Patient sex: M
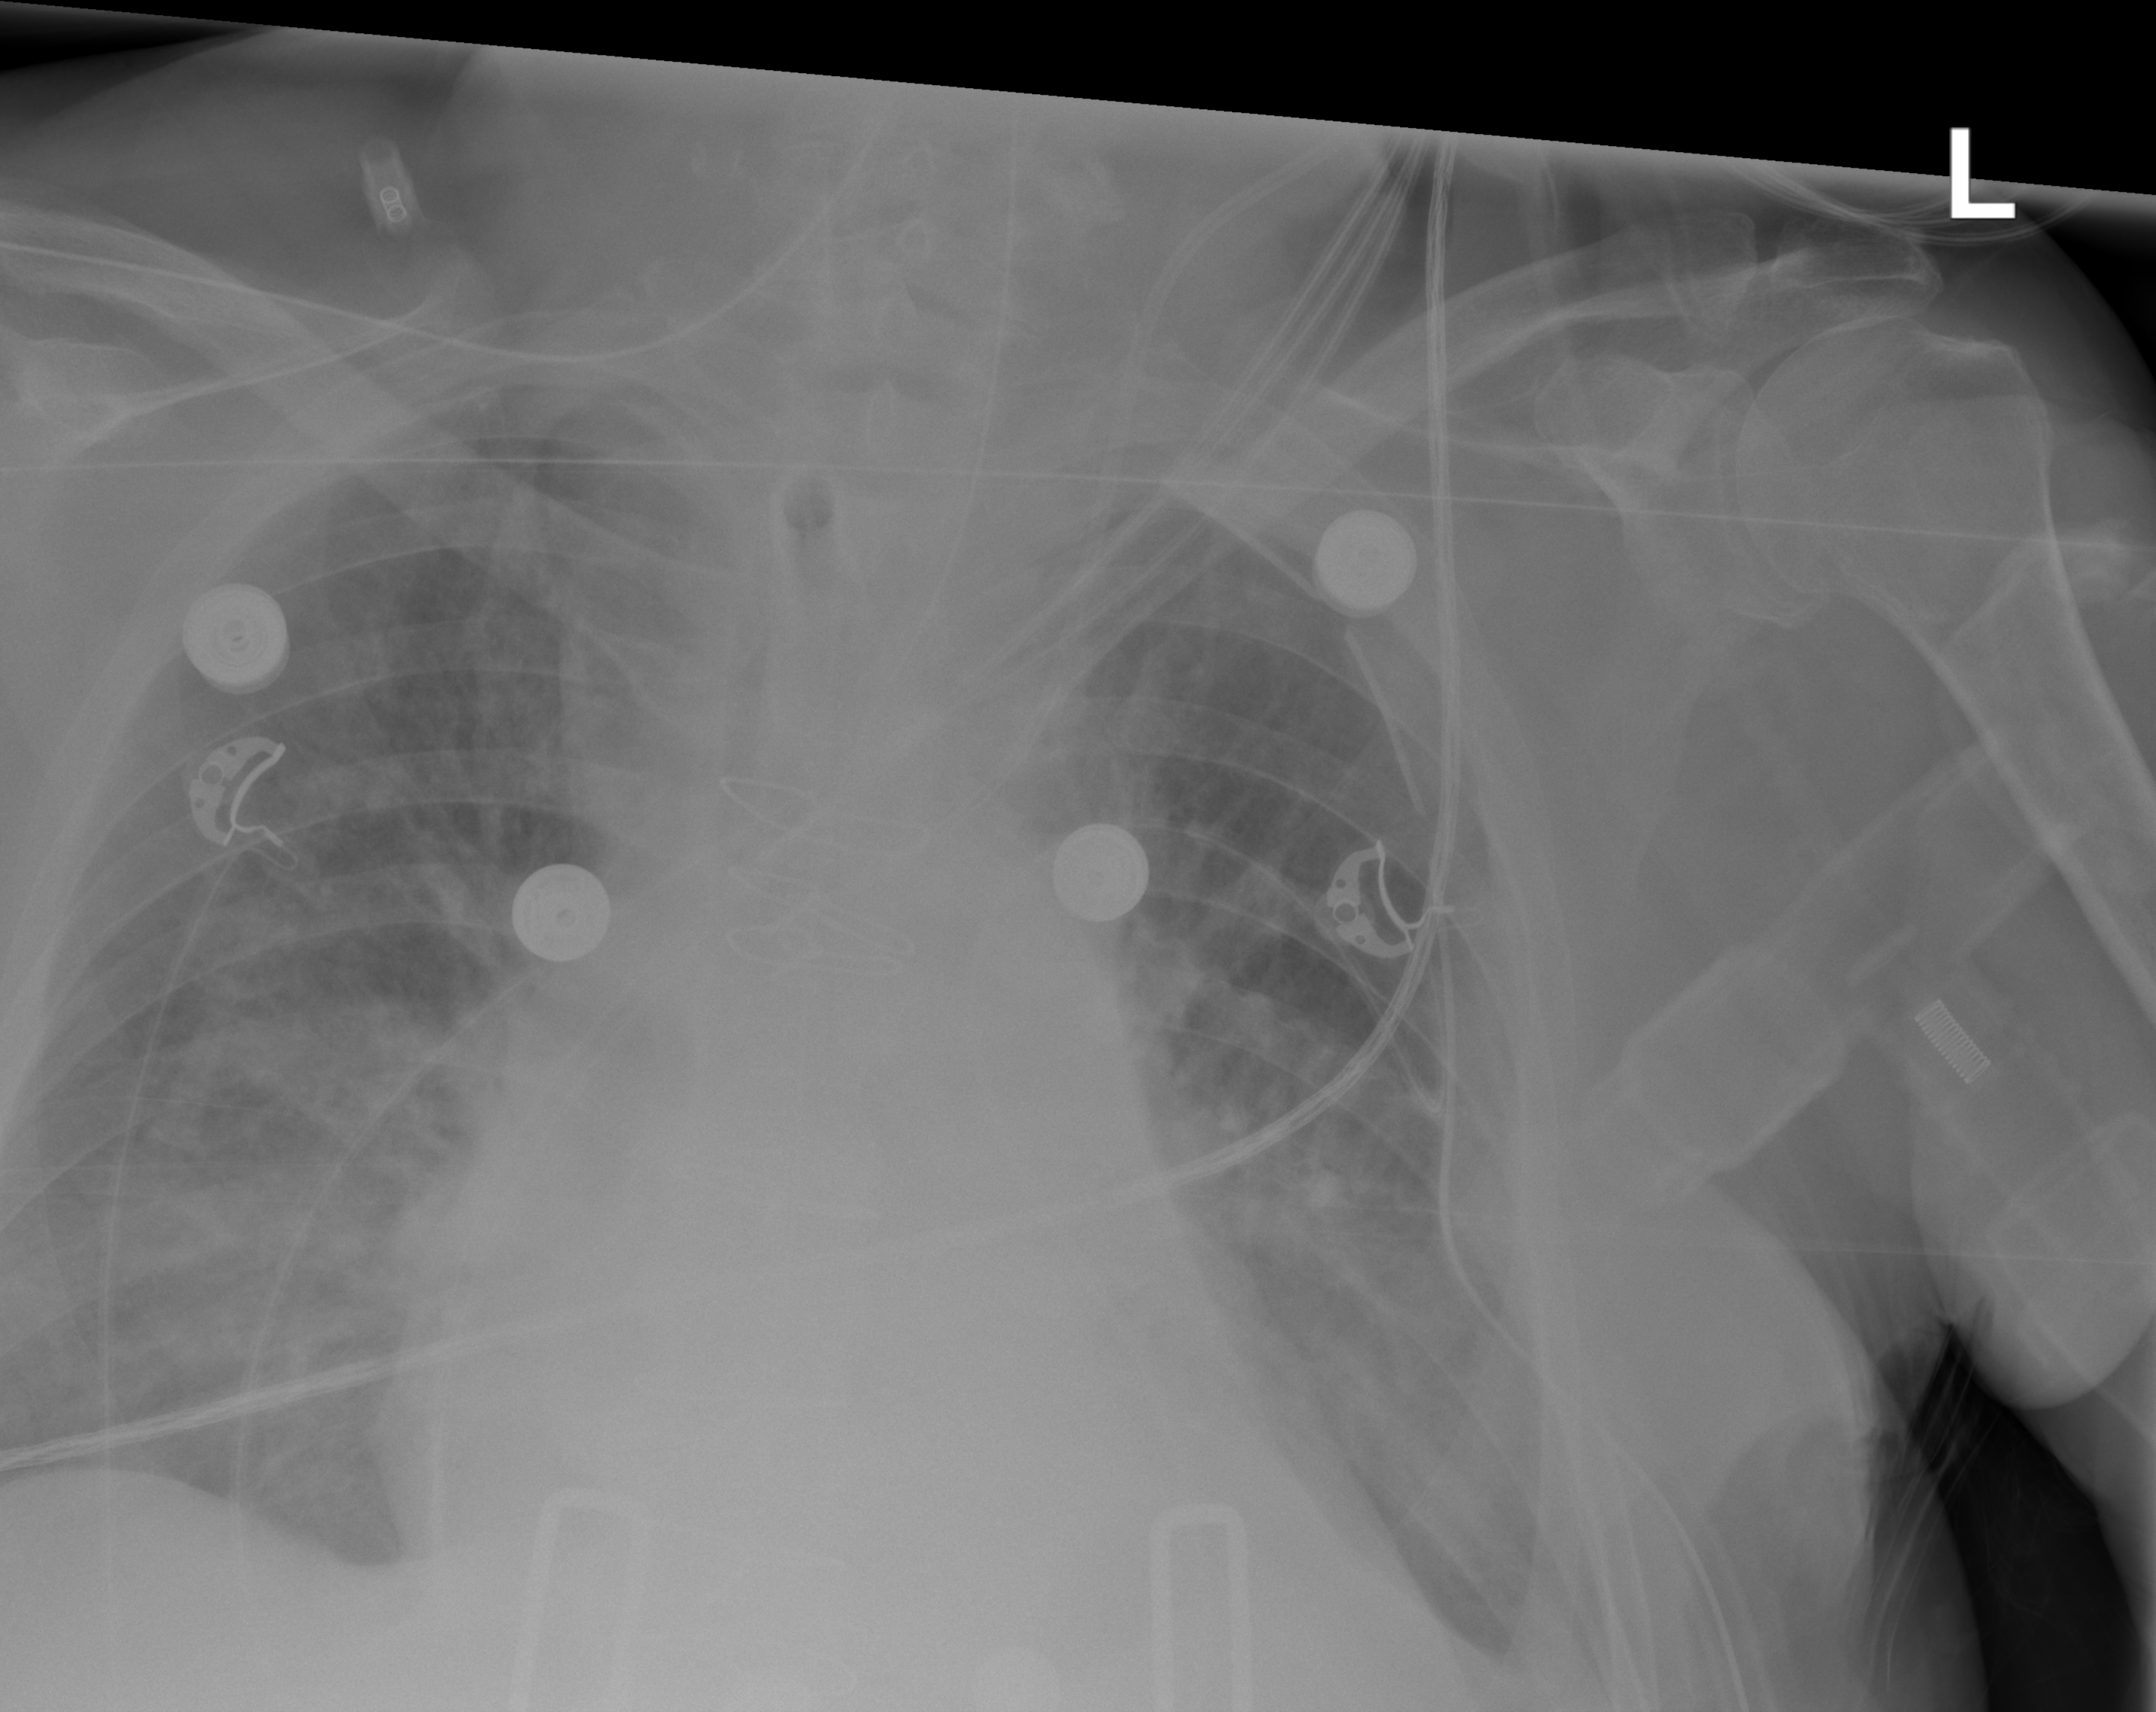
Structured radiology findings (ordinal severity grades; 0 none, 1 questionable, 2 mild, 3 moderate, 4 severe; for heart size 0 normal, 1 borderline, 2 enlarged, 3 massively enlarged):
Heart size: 2
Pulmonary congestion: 2
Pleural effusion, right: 0
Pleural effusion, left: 0
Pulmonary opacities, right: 2
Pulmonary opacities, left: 2
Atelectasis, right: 2
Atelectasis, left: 2